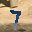
Label: 7